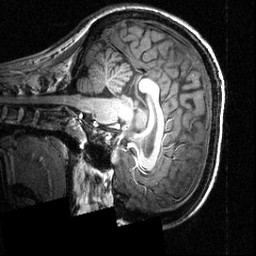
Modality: T1w
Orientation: sagittal
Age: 21
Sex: female
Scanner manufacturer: siemens
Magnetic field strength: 3.951 T
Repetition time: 1.5 s
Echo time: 0.00335 s